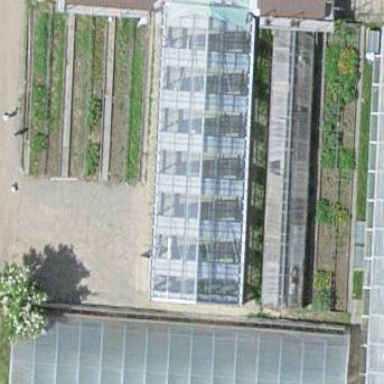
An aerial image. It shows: Greenhouse.